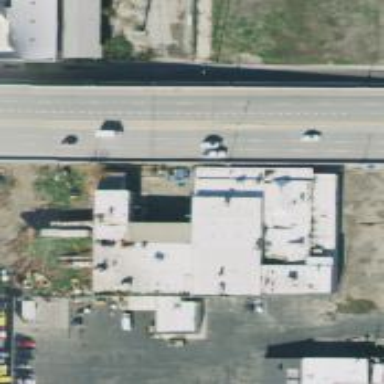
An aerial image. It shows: Retail building.